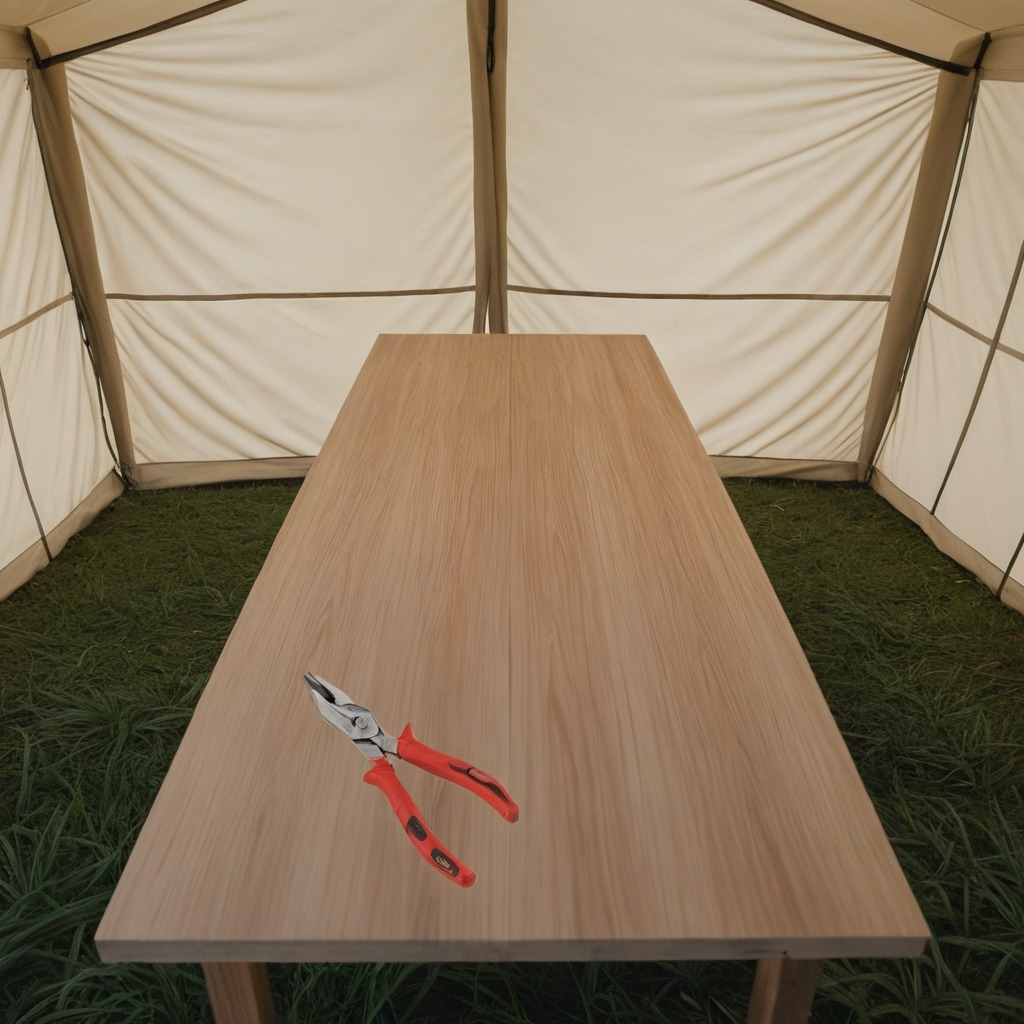
A plier is lying on a wooden table.